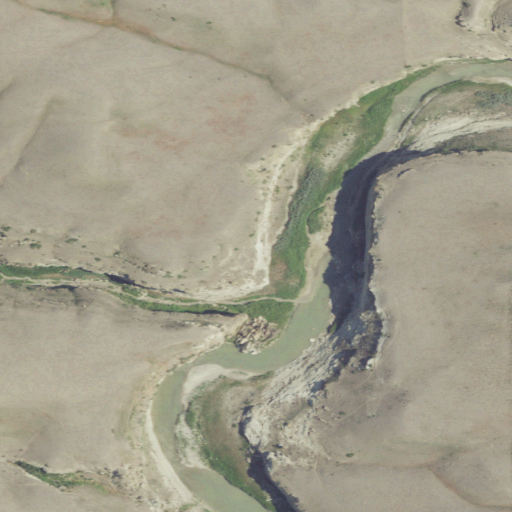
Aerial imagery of valley in Montana named Rocky Ridge Coulee containing grassland and shrub